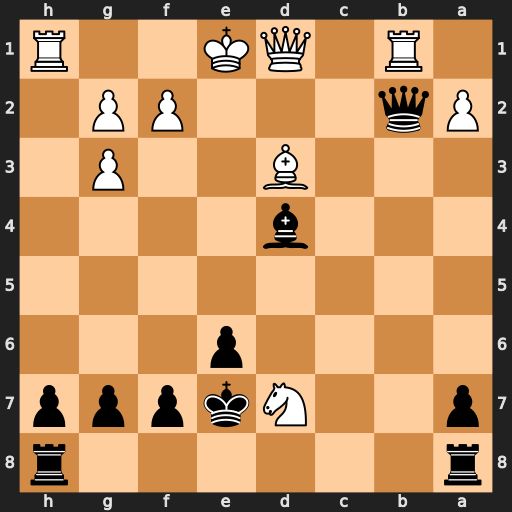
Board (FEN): r6r/p2Nkppp/4p3/8/3b4/3B2P1/Pq3PP1/1R1QK2R
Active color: b
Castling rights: K
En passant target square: -
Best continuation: Qxf2#